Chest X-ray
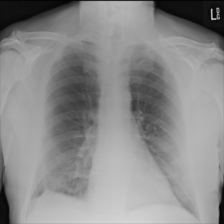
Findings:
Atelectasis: negative
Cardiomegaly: negative
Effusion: negative
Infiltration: negative
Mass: negative
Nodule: negative
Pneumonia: negative
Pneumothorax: negative
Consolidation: negative
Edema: negative
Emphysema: negative
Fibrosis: negative
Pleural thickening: negative
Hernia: negative